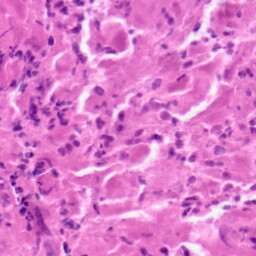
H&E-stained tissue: Pancreatic